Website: macys
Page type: billing-address
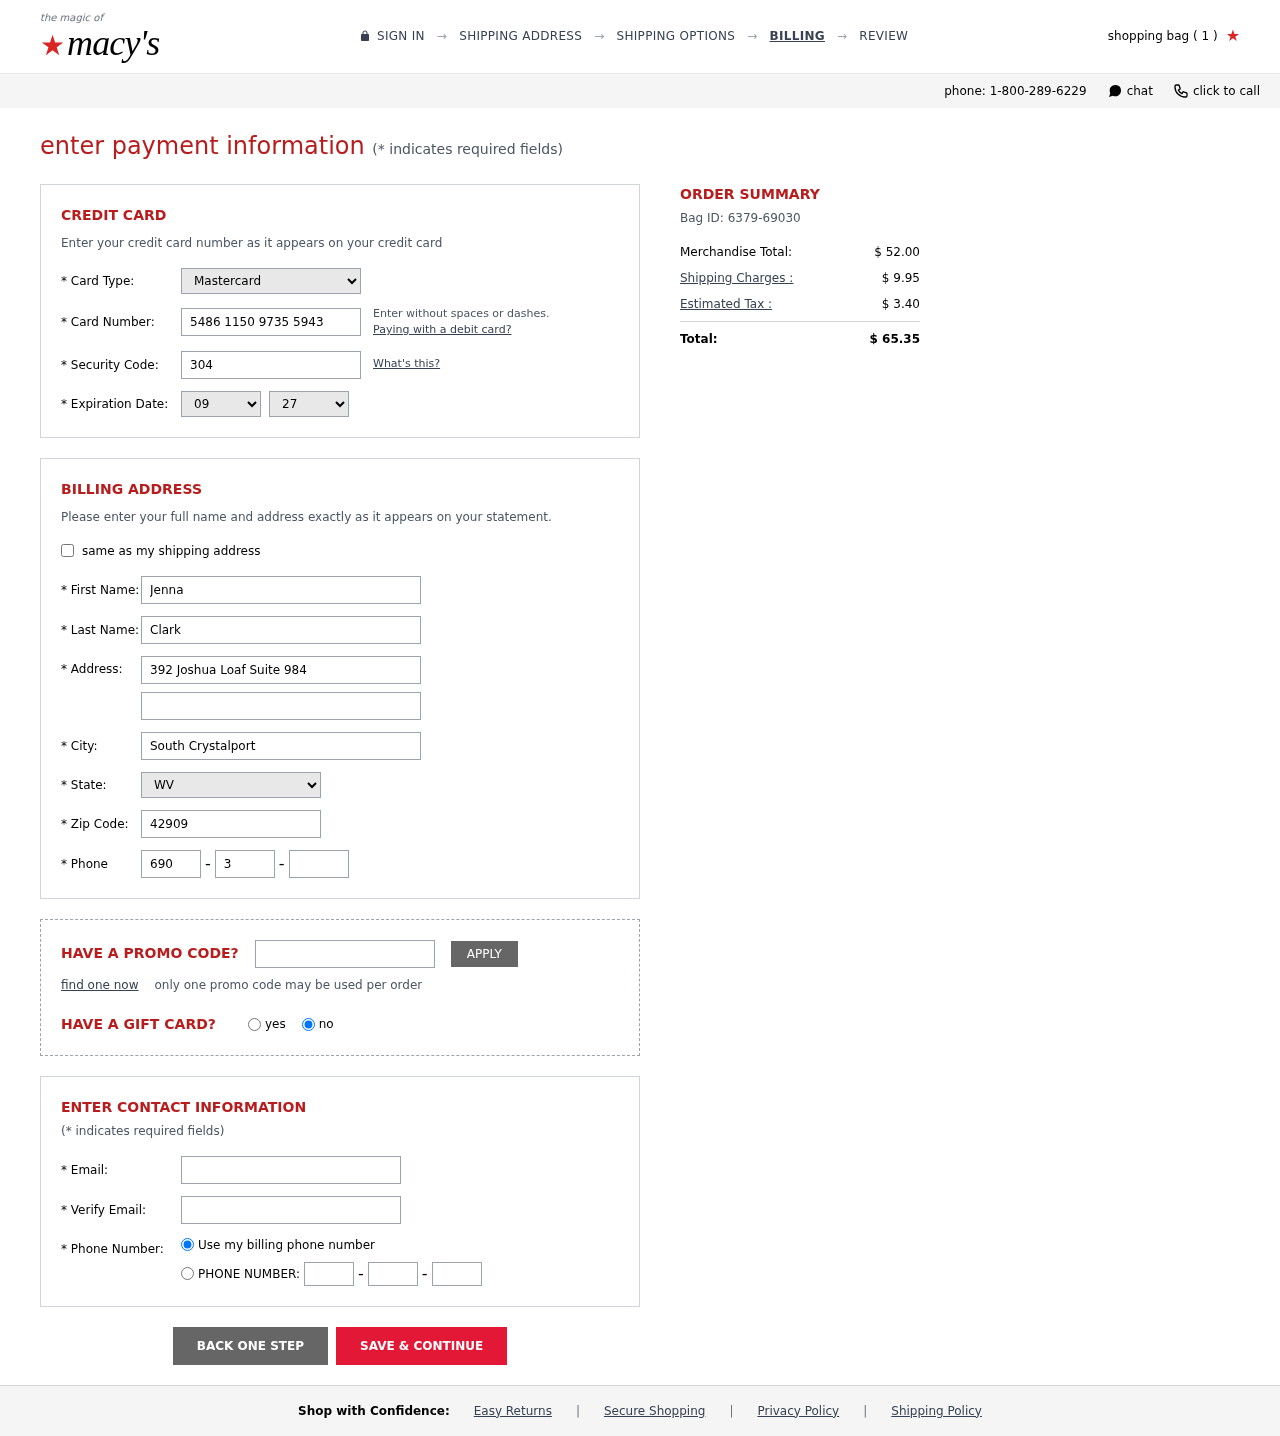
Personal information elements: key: PII_CARD_CVV
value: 304
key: PII_CARD_EXPIRY_MONTH
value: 09
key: PII_CARD_EXPIRY_YEAR
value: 27
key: PII_CARD_NUMBER
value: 5486 1150 9735 5943
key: PII_CARD_TYPE
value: Mastercard
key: PII_CITY
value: South Crystalport
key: PII_EMAIL
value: jenna_clark@yahoo.com
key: PII_FIRSTNAME
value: Jenna
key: PII_LASTNAME
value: Clark
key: PII_PHONE_AREA
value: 690
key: PII_PHONE_PREFIX
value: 376
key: PII_PHONE_SUFFIX
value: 9780
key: PII_POSTCODE
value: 42909
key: PII_STATE_ABBR
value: WV
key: PII_STREET
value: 392 Joshua Loaf Suite 984
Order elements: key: ORDER_NUM_ITEMS
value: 1
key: ORDER_ID
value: Bag ID: 6379-69030
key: ORDER_SUBTOTAL
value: $ 52.00
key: ORDER_SHIPPING_COST
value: $ 9.95
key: ORDER_TAX
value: $ 3.40
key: ORDER_TOTAL
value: $ 65.35